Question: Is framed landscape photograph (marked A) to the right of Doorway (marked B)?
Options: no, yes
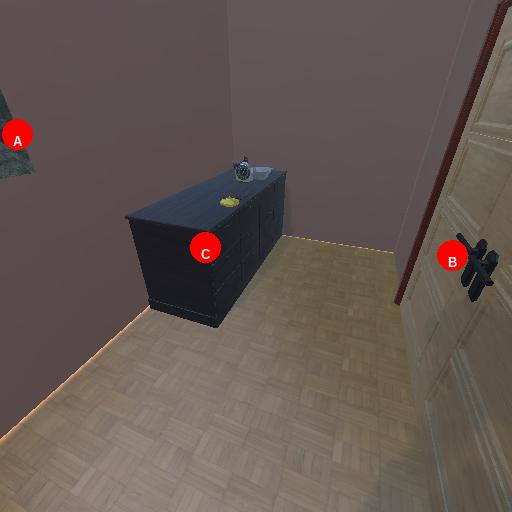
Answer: no